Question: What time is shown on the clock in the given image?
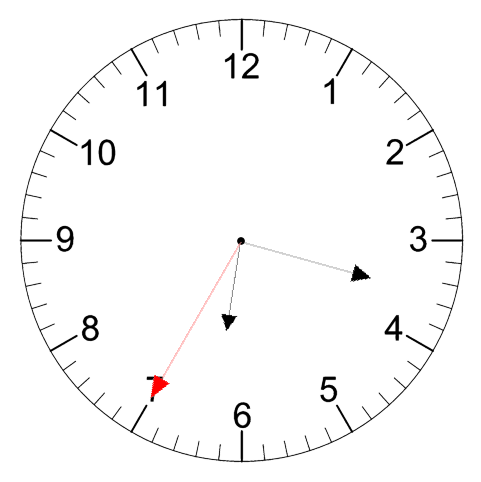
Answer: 06:17:35